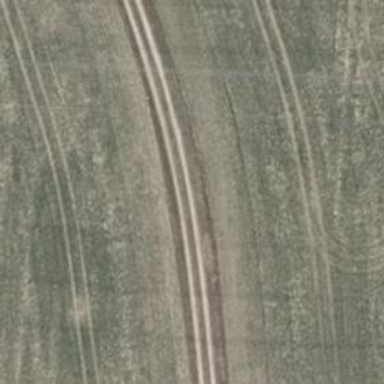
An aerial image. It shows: Track road with grade4 tracktype.